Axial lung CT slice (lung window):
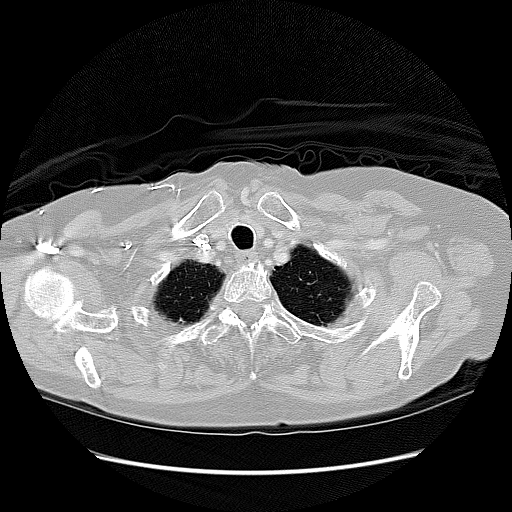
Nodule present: no